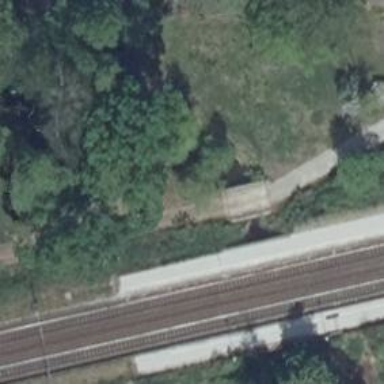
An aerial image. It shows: Concrete track road with bridge. The track type is classified as grade 3.